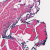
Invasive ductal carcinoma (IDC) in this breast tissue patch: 0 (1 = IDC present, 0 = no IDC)